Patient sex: F
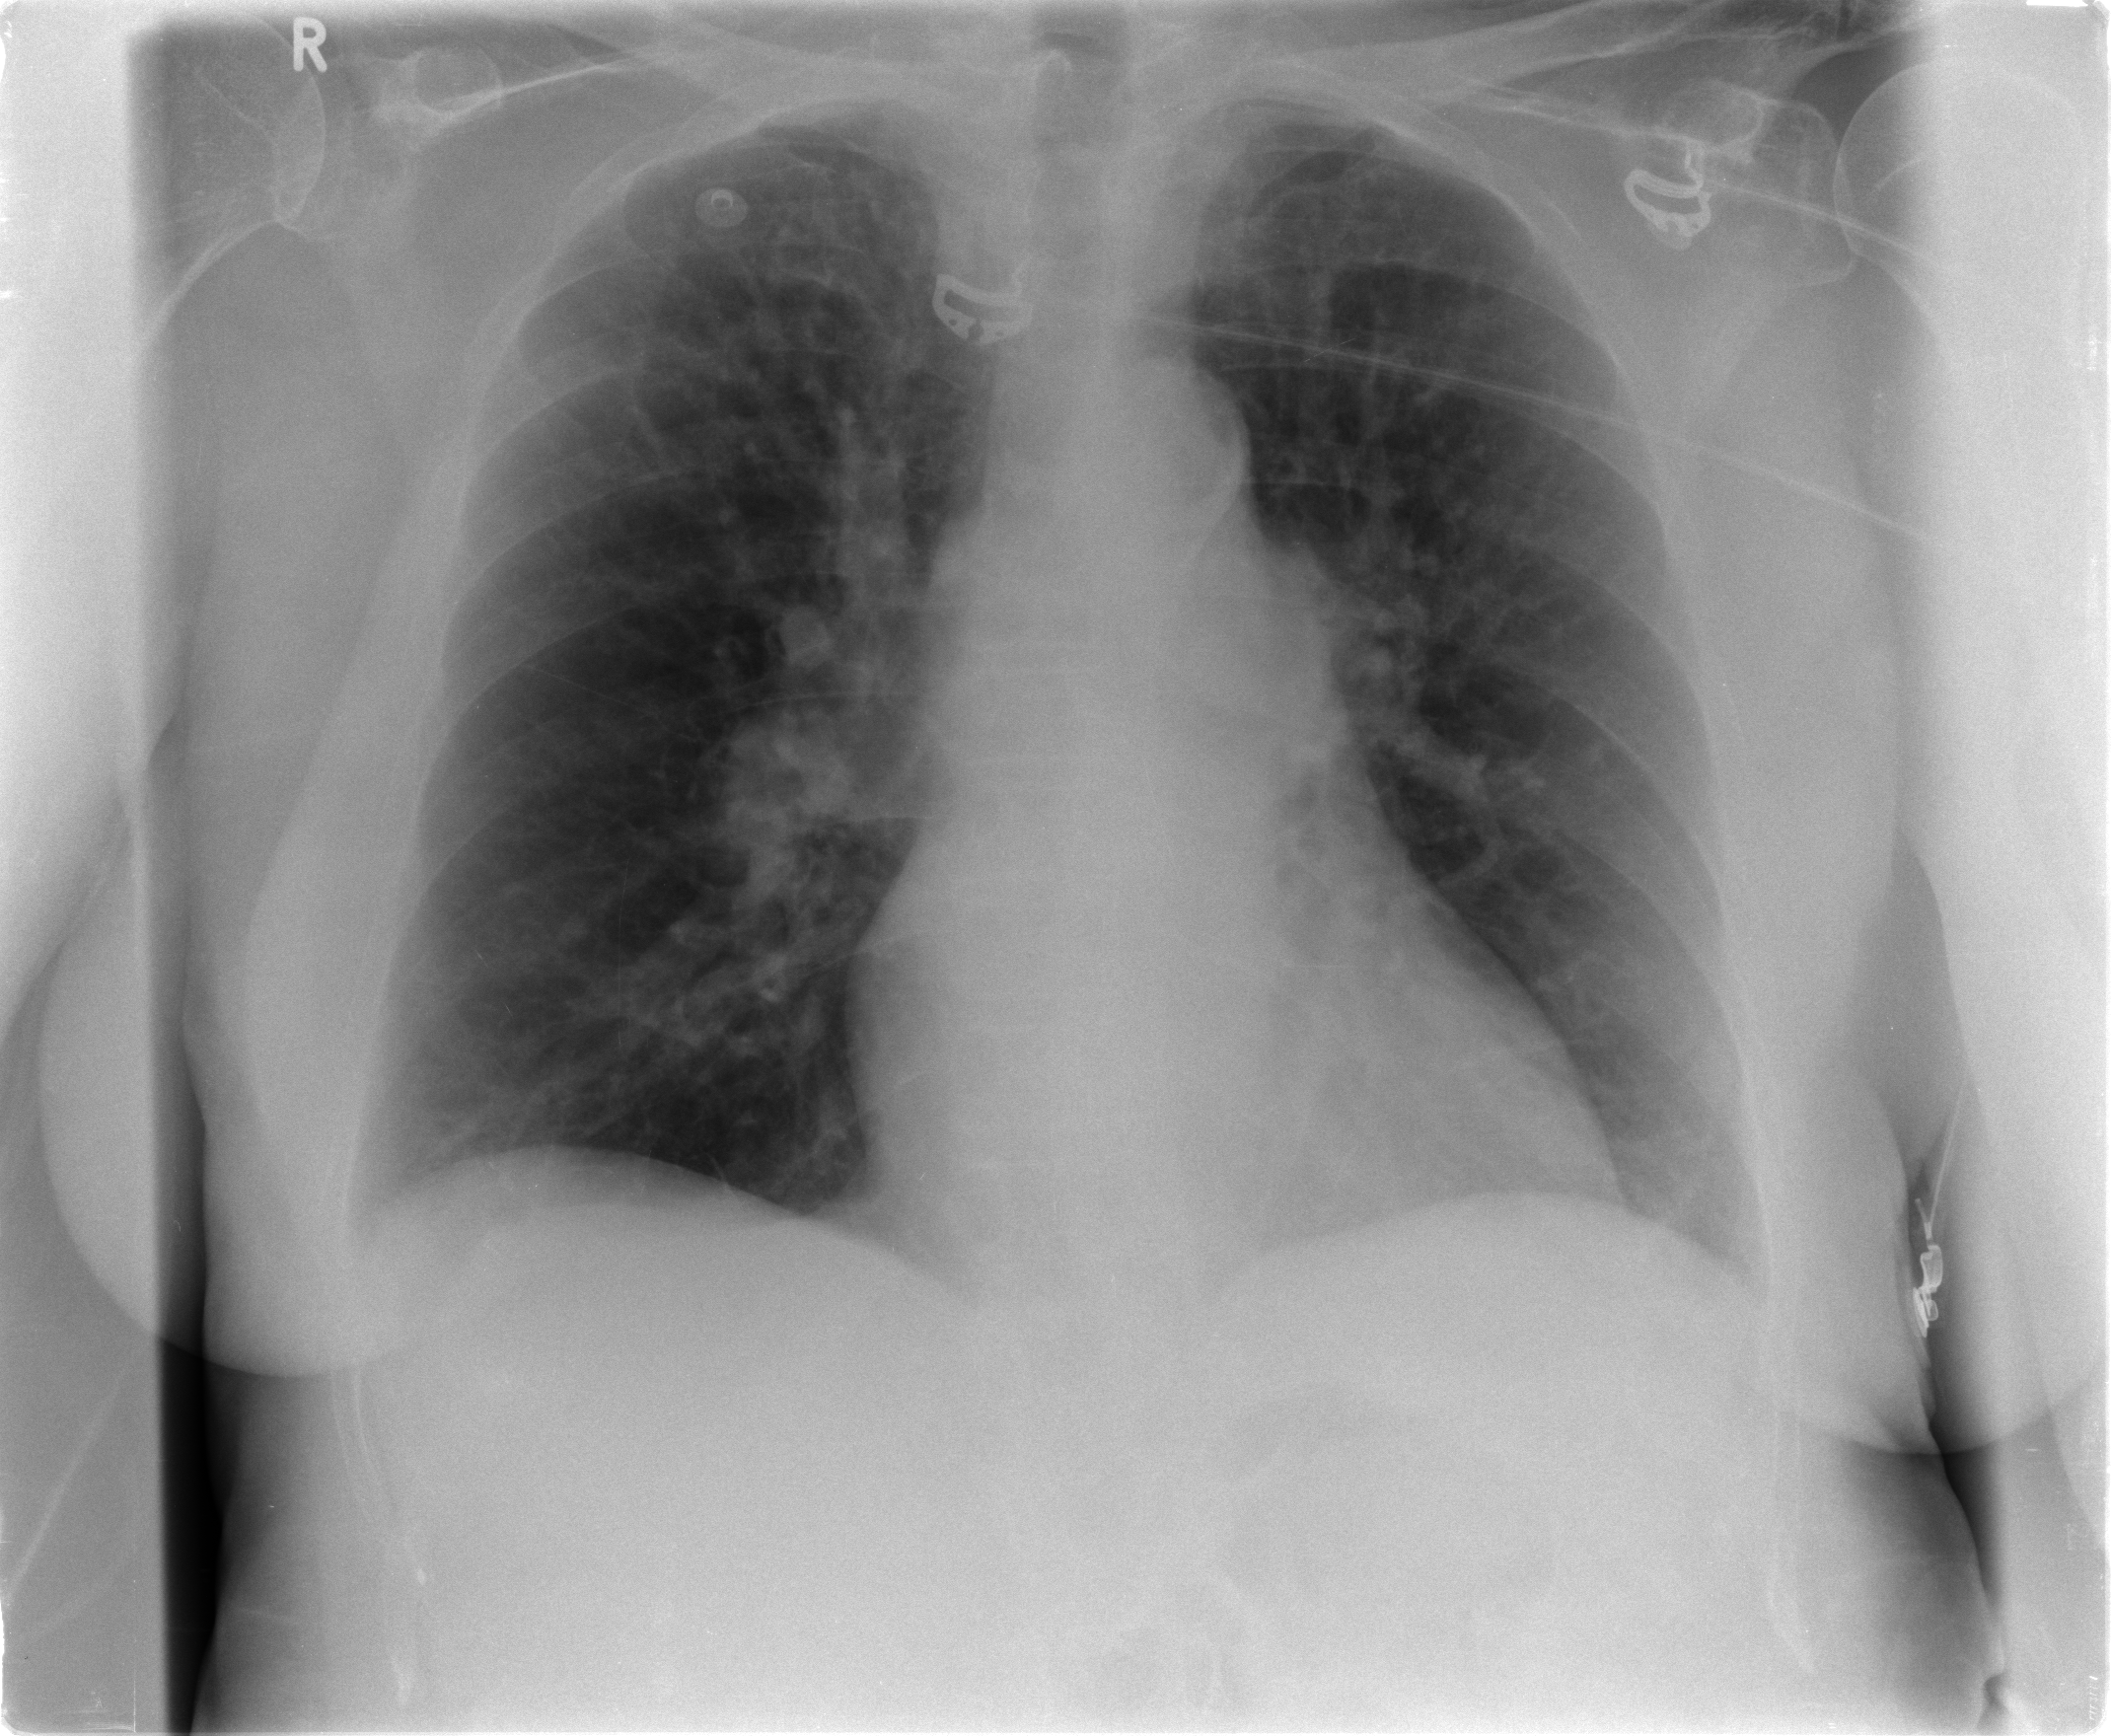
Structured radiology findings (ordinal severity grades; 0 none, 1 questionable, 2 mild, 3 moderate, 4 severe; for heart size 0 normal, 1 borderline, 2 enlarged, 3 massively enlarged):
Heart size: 0
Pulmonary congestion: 0
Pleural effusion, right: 0
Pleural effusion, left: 0
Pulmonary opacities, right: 1
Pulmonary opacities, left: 1
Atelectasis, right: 0
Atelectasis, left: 0